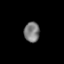
Tissue: lung
Cell type: Epithelial cells
Senescence score: 0.2204
Nuclear area (px): 308
Mean DAPI intensity: 123.003